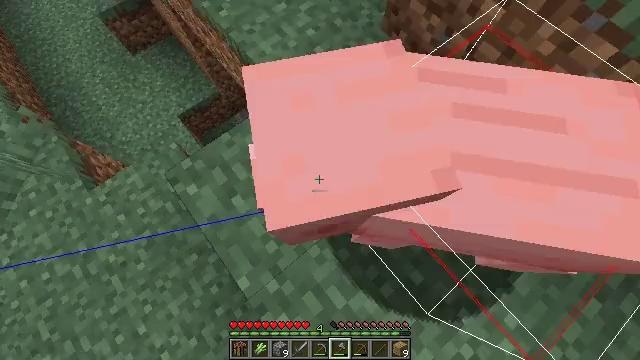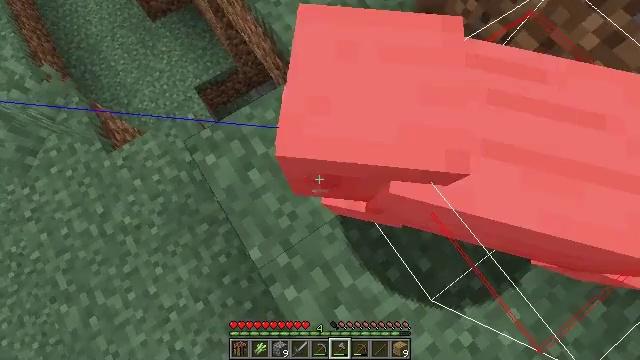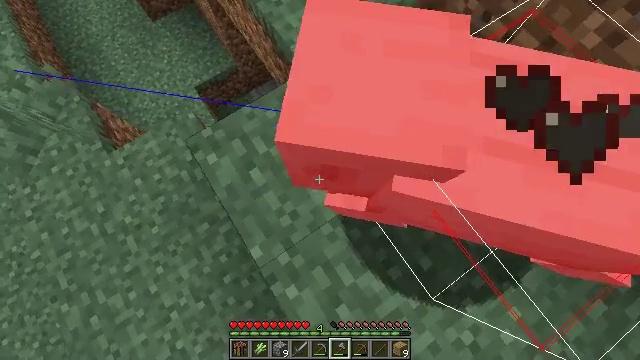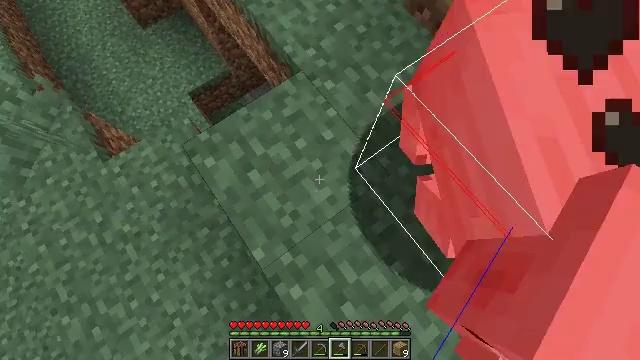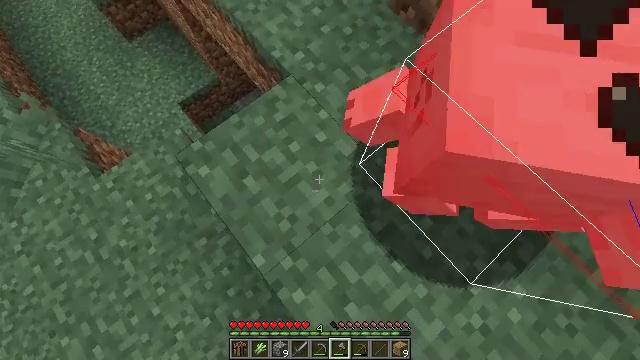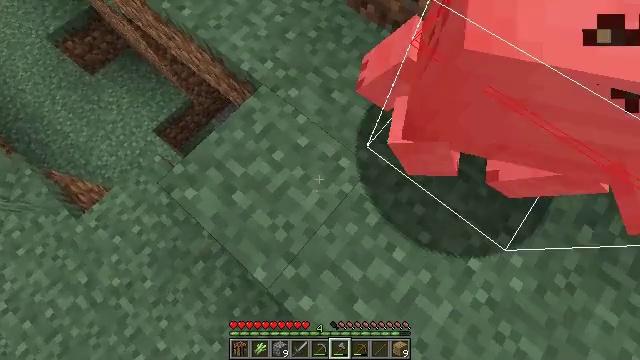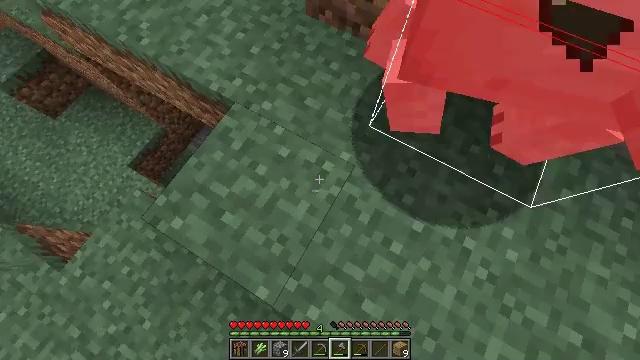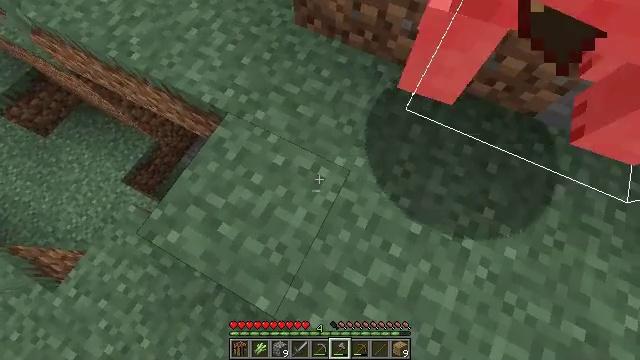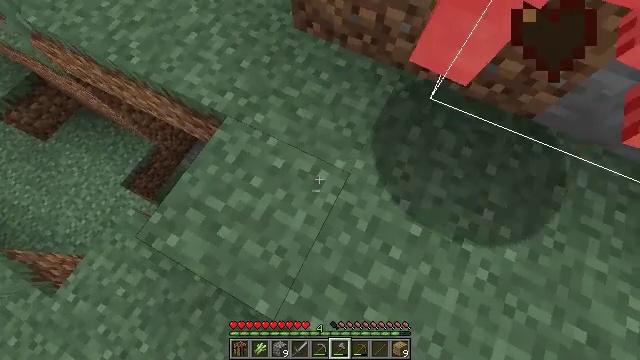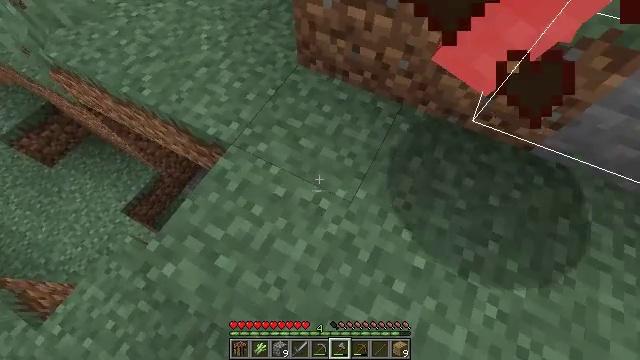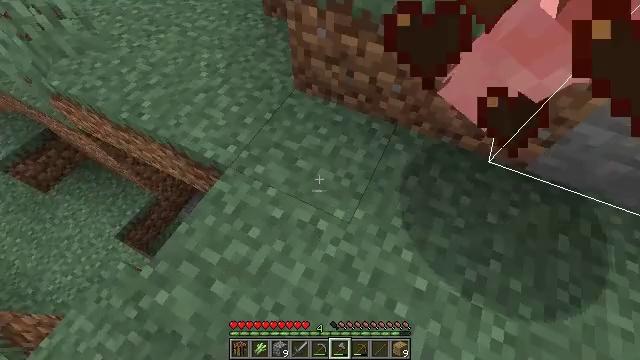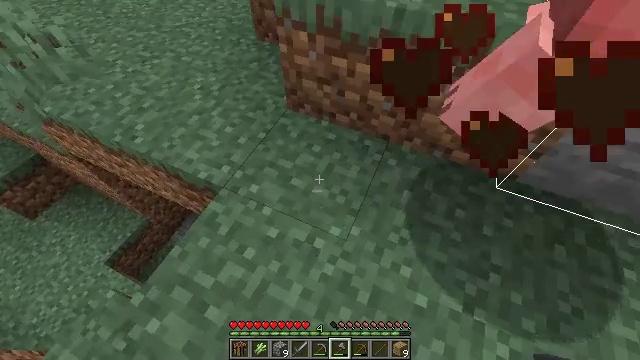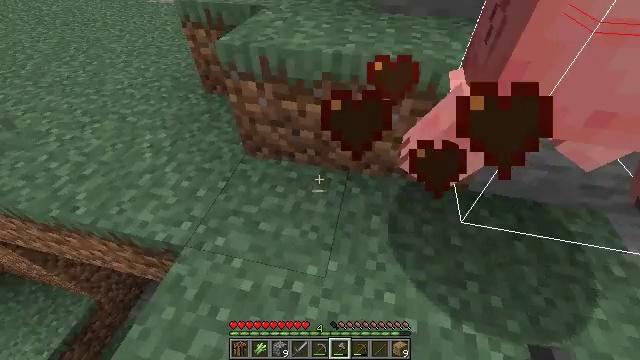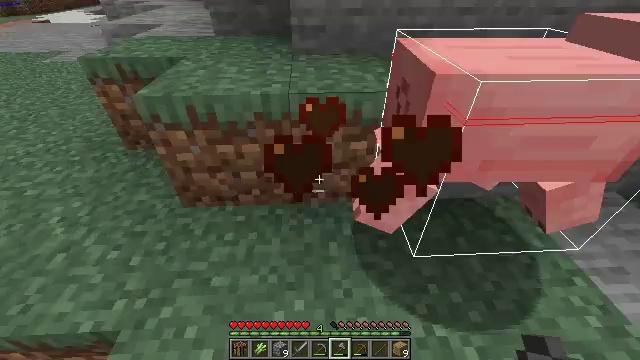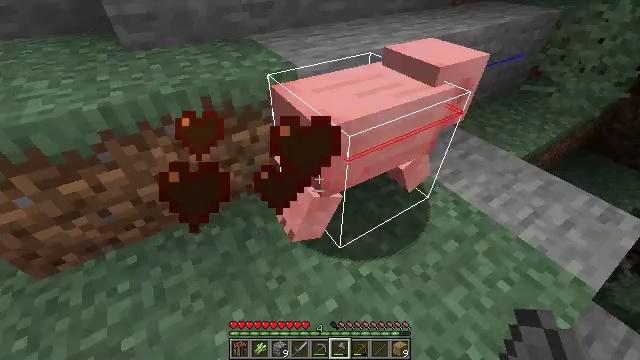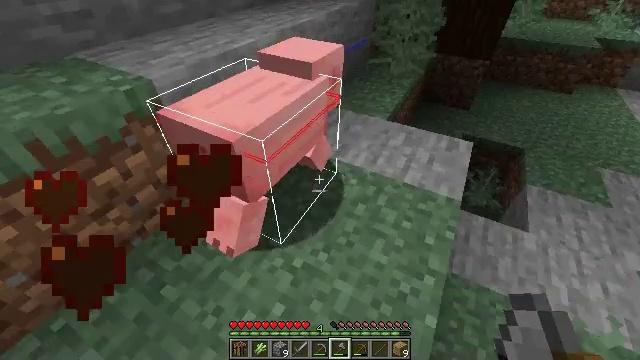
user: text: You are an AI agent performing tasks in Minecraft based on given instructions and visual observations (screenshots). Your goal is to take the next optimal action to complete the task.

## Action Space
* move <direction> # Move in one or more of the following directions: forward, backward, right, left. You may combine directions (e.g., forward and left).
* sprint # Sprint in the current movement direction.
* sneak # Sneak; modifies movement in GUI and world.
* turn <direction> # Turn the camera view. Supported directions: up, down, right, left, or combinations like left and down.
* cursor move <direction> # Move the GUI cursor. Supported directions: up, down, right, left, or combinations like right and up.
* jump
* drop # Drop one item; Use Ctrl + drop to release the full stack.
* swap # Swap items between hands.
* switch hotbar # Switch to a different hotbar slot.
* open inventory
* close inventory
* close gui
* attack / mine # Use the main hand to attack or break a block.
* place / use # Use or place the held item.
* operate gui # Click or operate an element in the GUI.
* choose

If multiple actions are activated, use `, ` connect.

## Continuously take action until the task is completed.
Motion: motion action
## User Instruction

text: Harvest the large fern for decoration.
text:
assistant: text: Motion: turn left and down
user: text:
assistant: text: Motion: no_op
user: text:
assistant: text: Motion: turn right
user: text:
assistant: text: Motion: turn right
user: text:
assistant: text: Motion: turn right
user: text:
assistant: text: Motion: turn right and up
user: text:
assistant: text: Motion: turn right and up
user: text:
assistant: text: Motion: no_op
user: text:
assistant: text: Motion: turn up
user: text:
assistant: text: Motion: turn right and up
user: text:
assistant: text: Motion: turn right and up
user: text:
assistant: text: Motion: turn right and up
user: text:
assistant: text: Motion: turn right and up
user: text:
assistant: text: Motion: turn right and down
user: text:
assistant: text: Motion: turn right
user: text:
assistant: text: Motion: turn right and up
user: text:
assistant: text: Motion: turn right and up
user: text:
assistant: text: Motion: turn up, attack / mine
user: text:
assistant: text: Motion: attack / mine
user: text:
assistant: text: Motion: turn left and down, attack / mine
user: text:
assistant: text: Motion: turn left and down, attack / mine
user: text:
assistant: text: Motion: turn left and down, attack / mine
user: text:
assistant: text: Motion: no_op